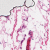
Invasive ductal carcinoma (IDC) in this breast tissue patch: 0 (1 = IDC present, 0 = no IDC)